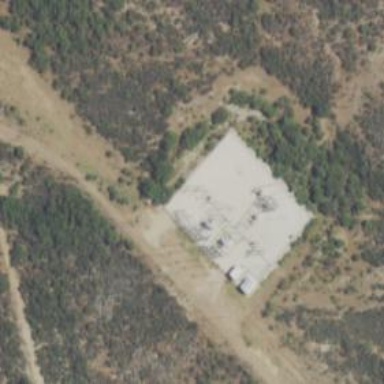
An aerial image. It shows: Distribution substation surrounded by fence.